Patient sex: F
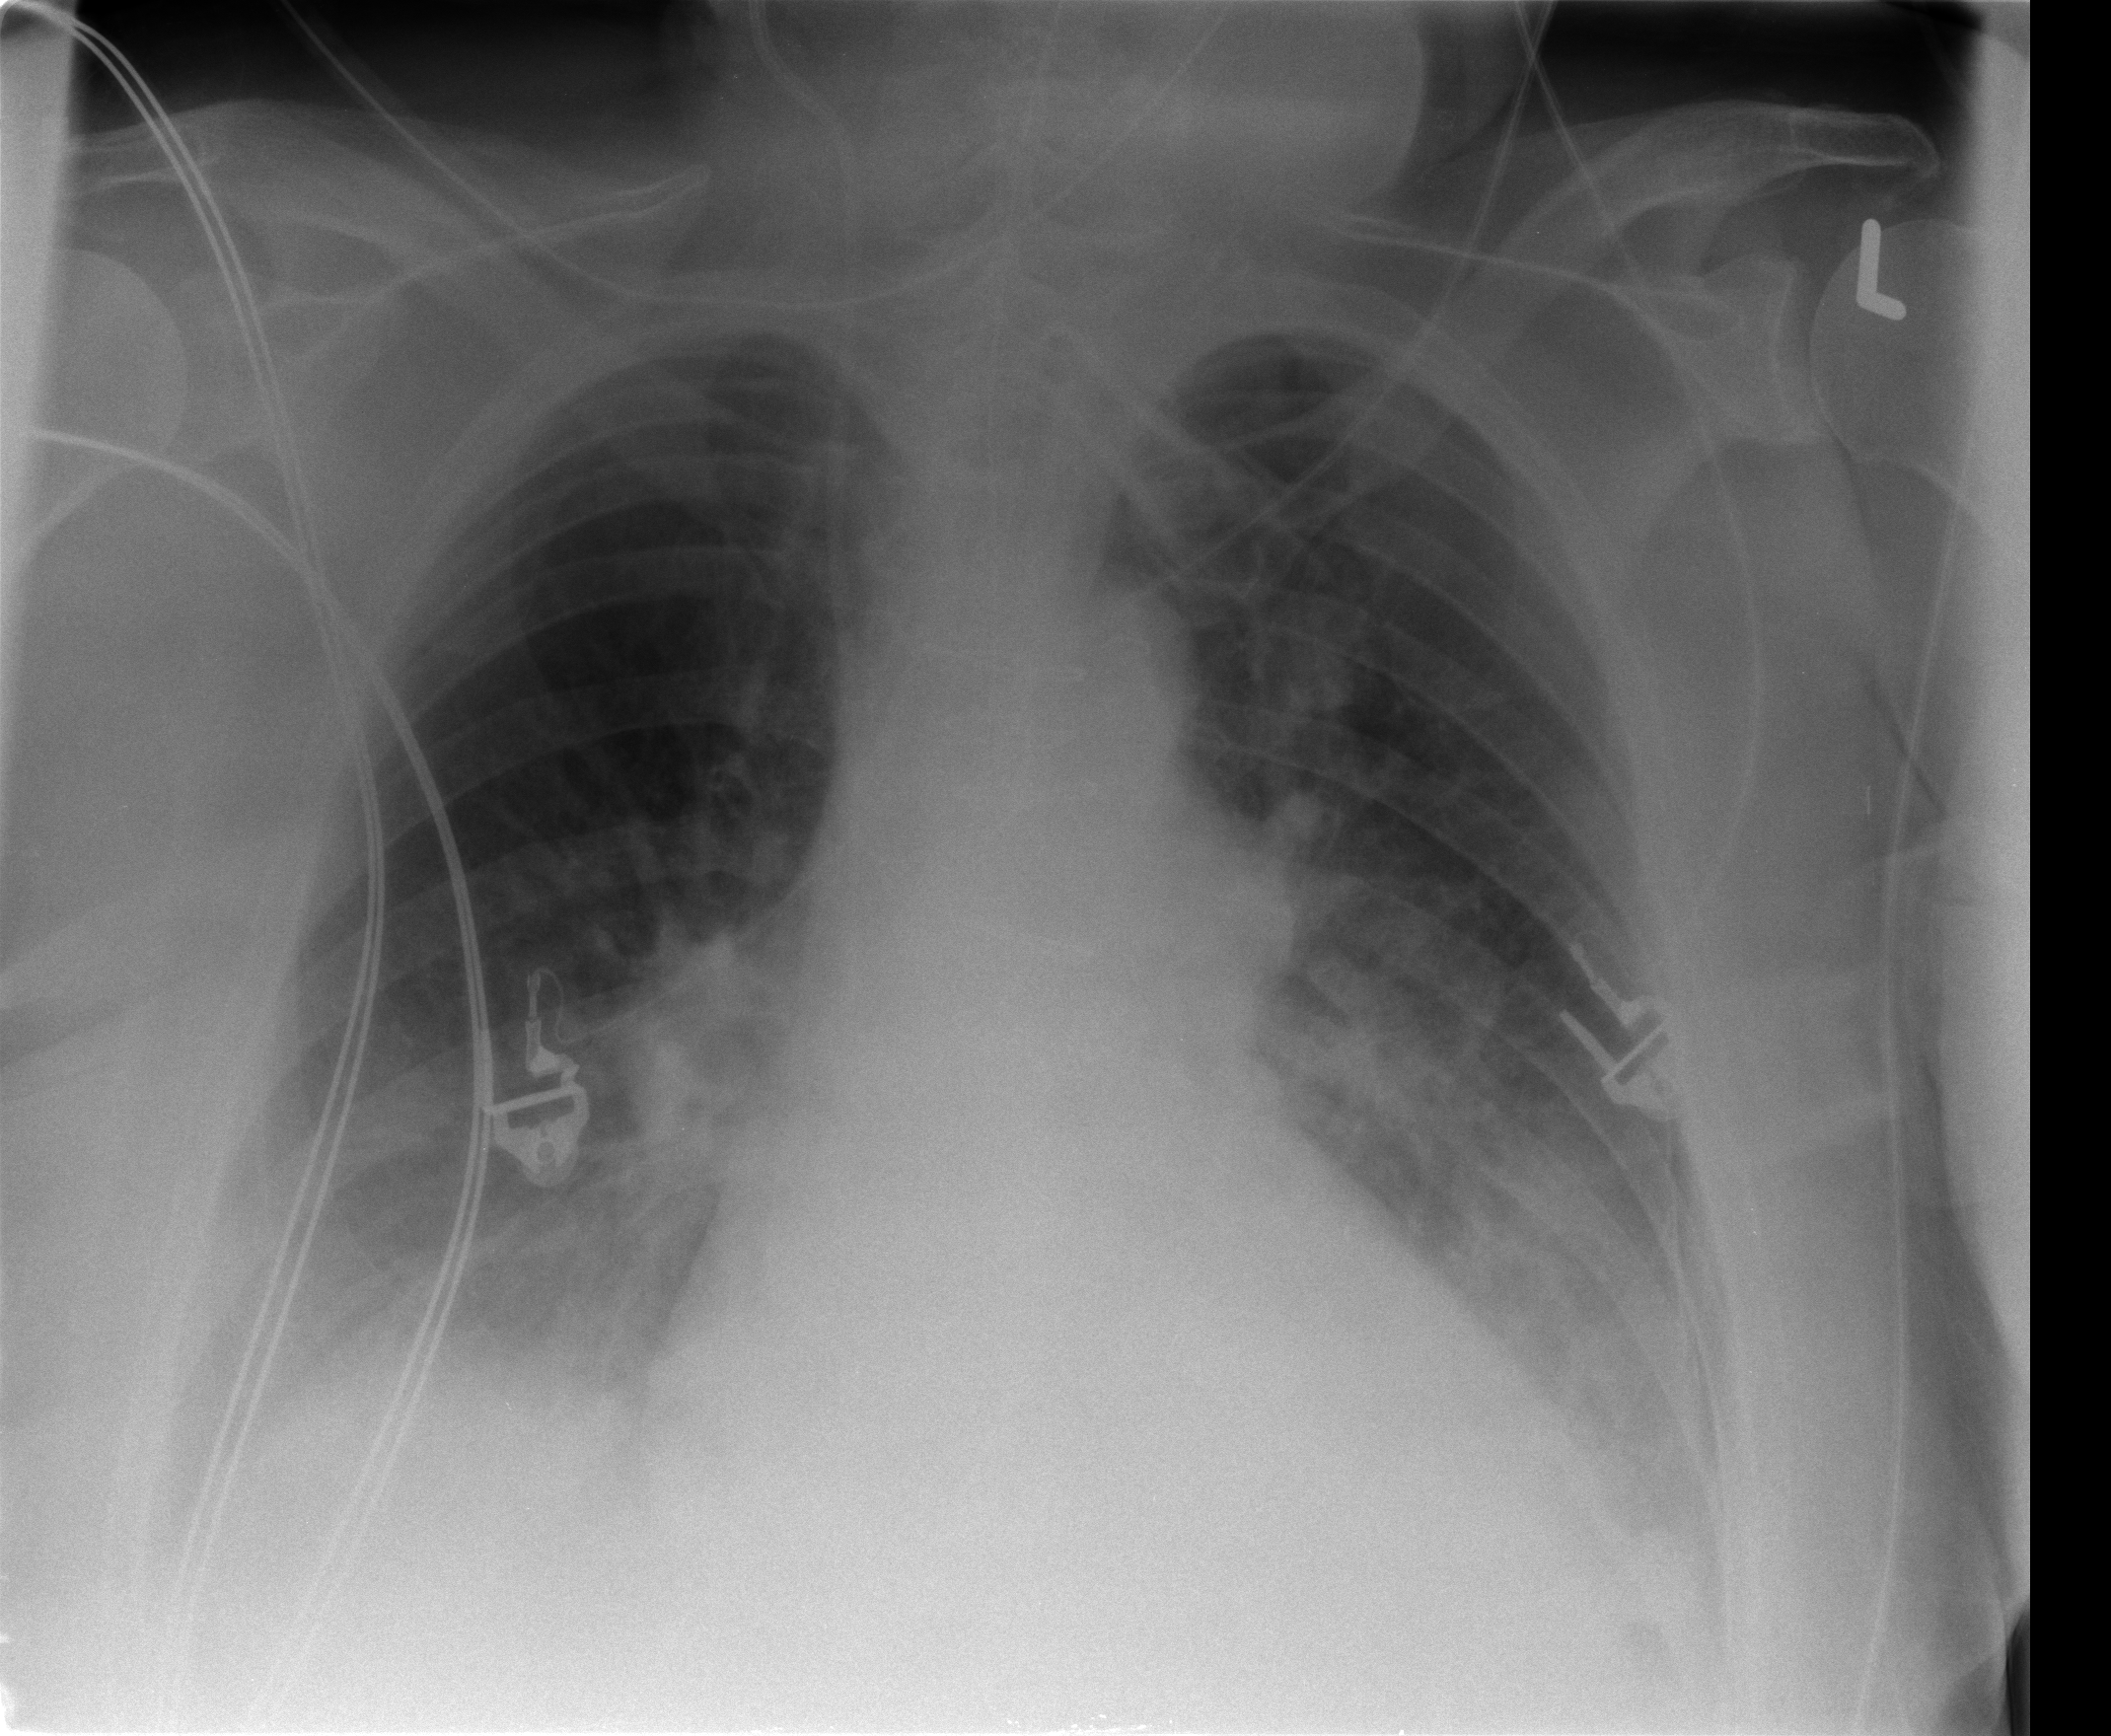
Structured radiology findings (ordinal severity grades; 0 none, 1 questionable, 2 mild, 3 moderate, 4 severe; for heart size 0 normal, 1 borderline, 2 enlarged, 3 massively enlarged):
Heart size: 2
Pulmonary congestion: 1
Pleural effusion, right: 1
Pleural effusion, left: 1
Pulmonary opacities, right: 0
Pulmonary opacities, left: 2
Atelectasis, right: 1
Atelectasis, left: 3